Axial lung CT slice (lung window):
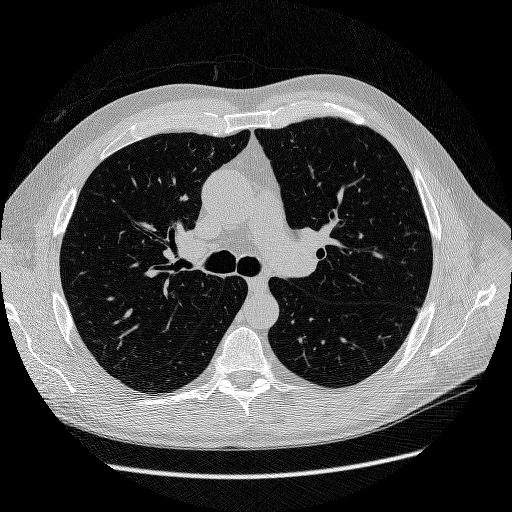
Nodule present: no